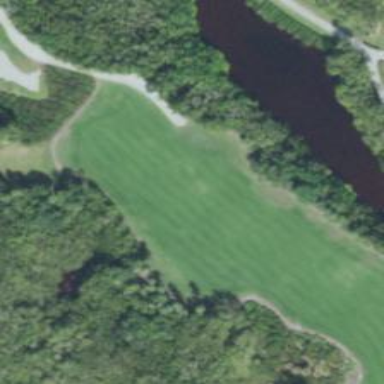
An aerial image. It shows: Water hazard on golf course.